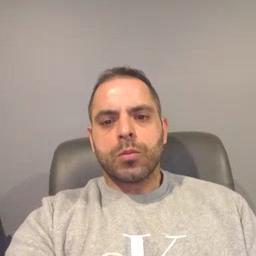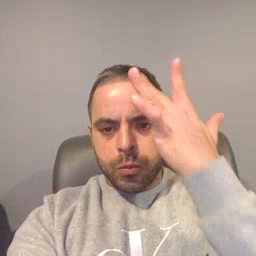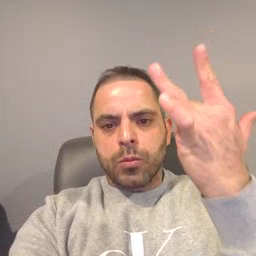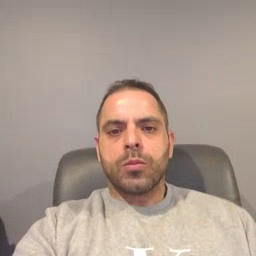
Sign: why